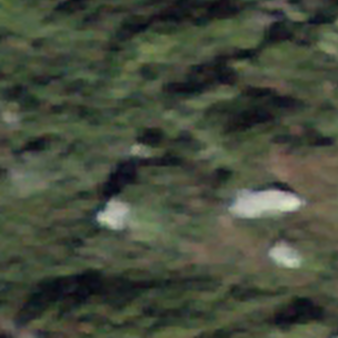
Label: bouldering_area